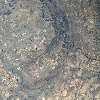
Label: land